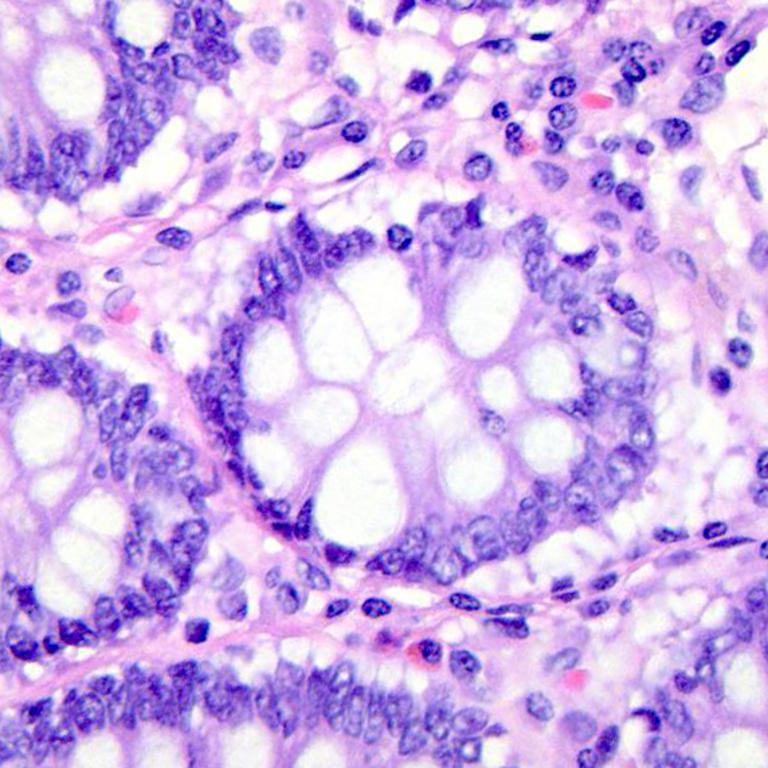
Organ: colon
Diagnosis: benign